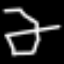
Label: octagon